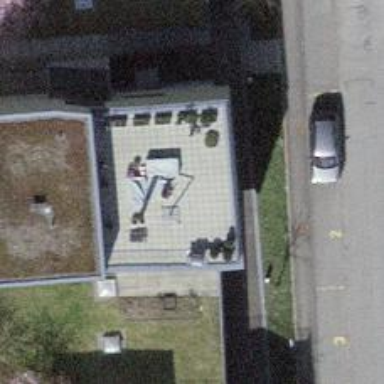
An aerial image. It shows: Veterinary facility.